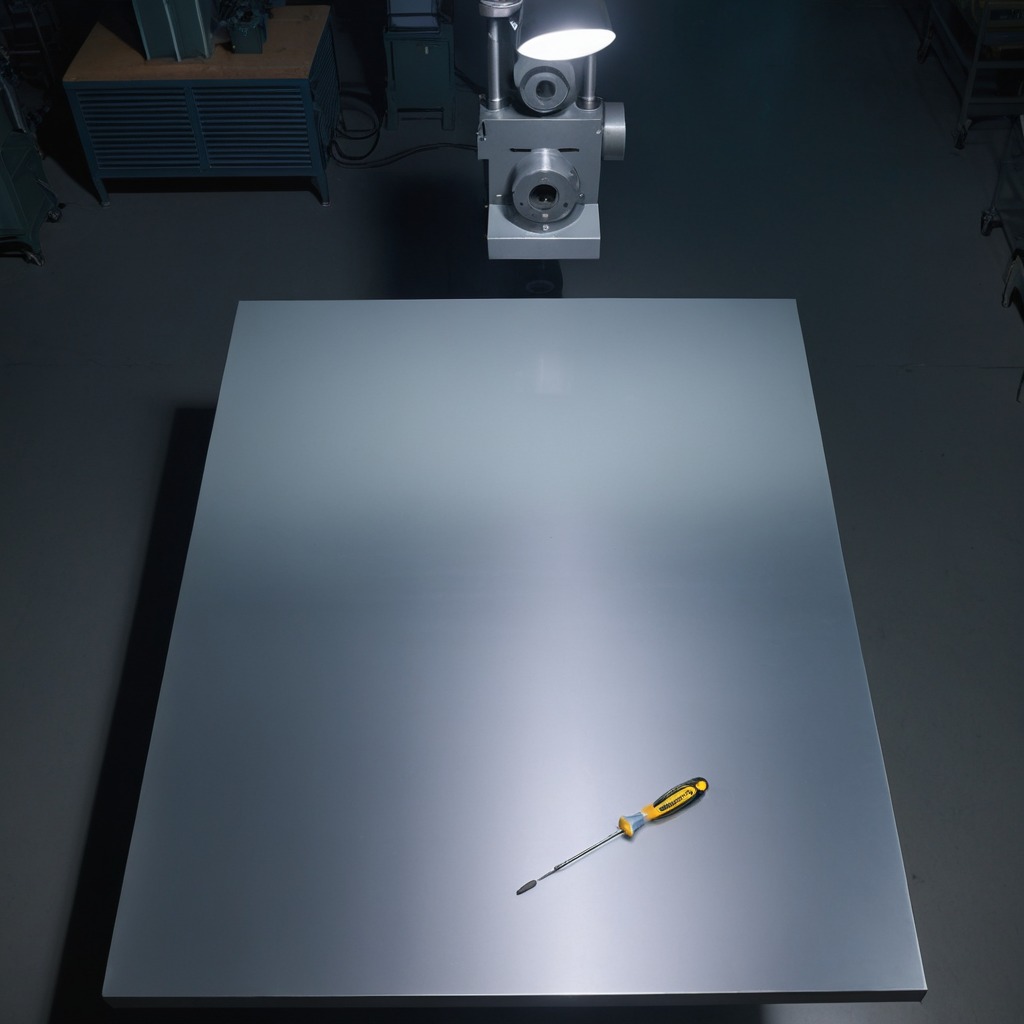
A screwdriver is lying on a clean empty table in a basement in the evening soft directional lighting on the tabletop realistic grain studio-quality clarity centered framing